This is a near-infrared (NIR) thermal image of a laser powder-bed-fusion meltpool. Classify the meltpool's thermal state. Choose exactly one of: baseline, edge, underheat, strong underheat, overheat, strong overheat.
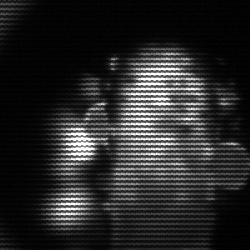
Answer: strong underheat